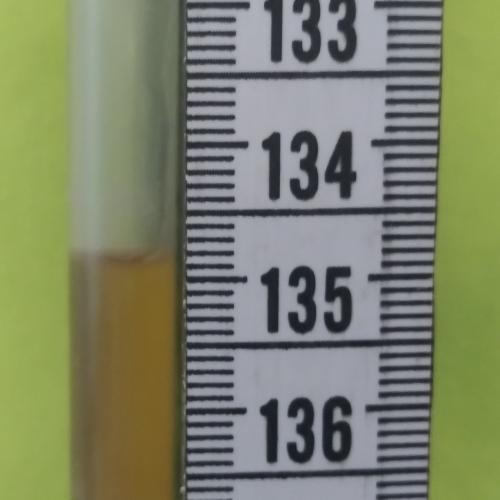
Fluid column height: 134.8 cm